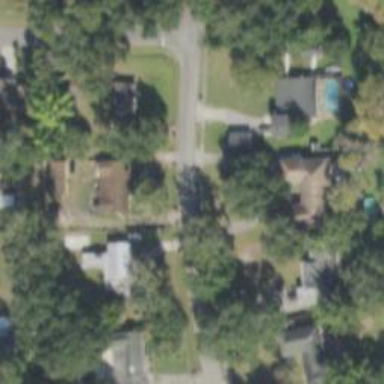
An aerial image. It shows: Residential road with sidewalk on the left side.